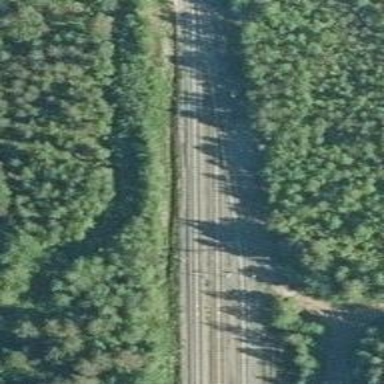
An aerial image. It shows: Siding railway line with electrified contact line for the trains.